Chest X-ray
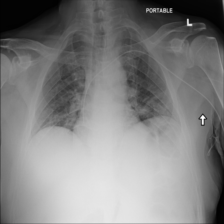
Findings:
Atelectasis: positive
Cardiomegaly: negative
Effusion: negative
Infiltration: negative
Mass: negative
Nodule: negative
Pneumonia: negative
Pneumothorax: negative
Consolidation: negative
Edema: negative
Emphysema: negative
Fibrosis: negative
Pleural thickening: negative
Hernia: negative